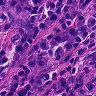
Metastatic tissue present: no